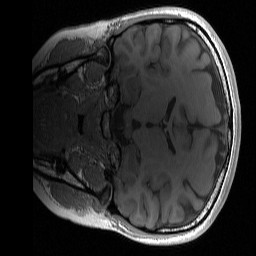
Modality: T1w
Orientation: coronal
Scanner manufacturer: siemens
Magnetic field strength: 3 T
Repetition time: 2 s
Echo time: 0.0022 s